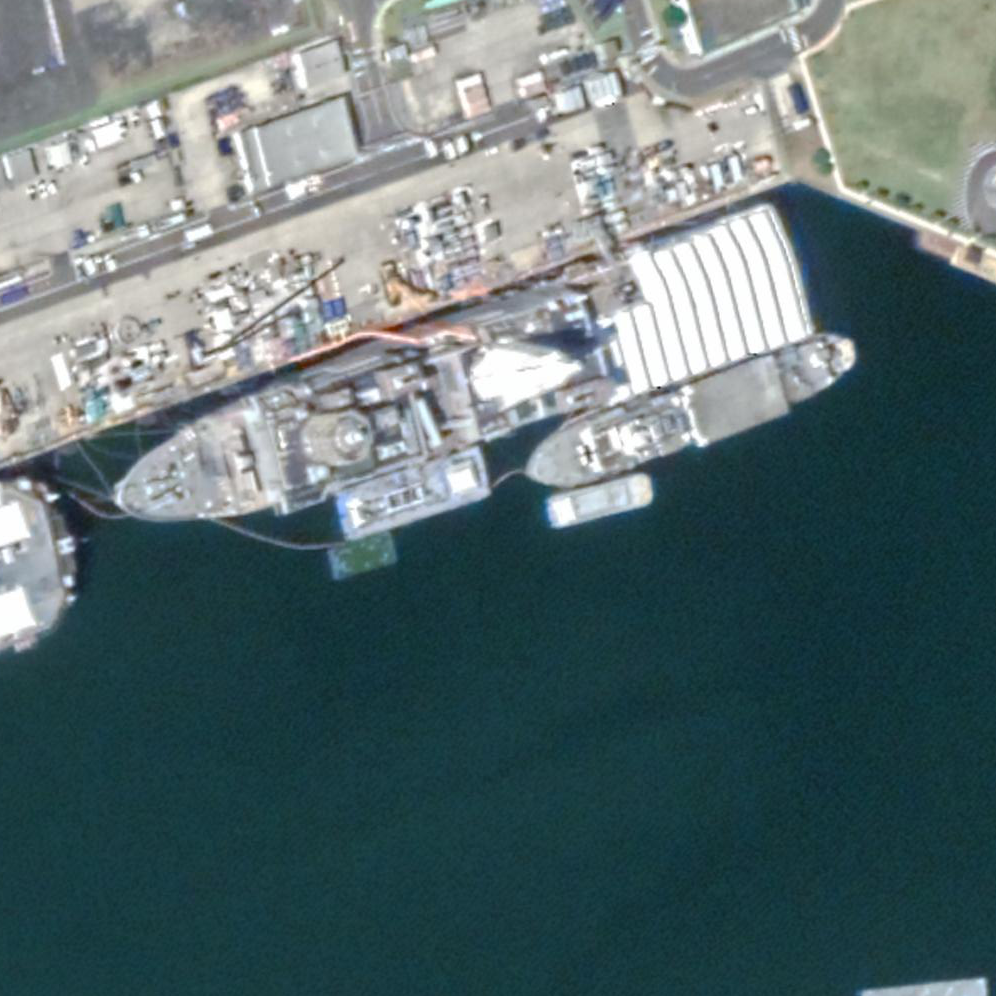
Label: combat